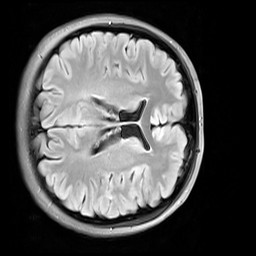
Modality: FLAIR
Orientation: axial
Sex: female
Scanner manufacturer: siemens
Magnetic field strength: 3 T
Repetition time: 10 s
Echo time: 0.09 s